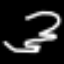
Label: frog